Question: I have a binary image that looks like this:

I sometimes receive an unclosed concave just as in the above example.
I want to close all the concaves in such examples but I just can't figure out how.
Thanks!!
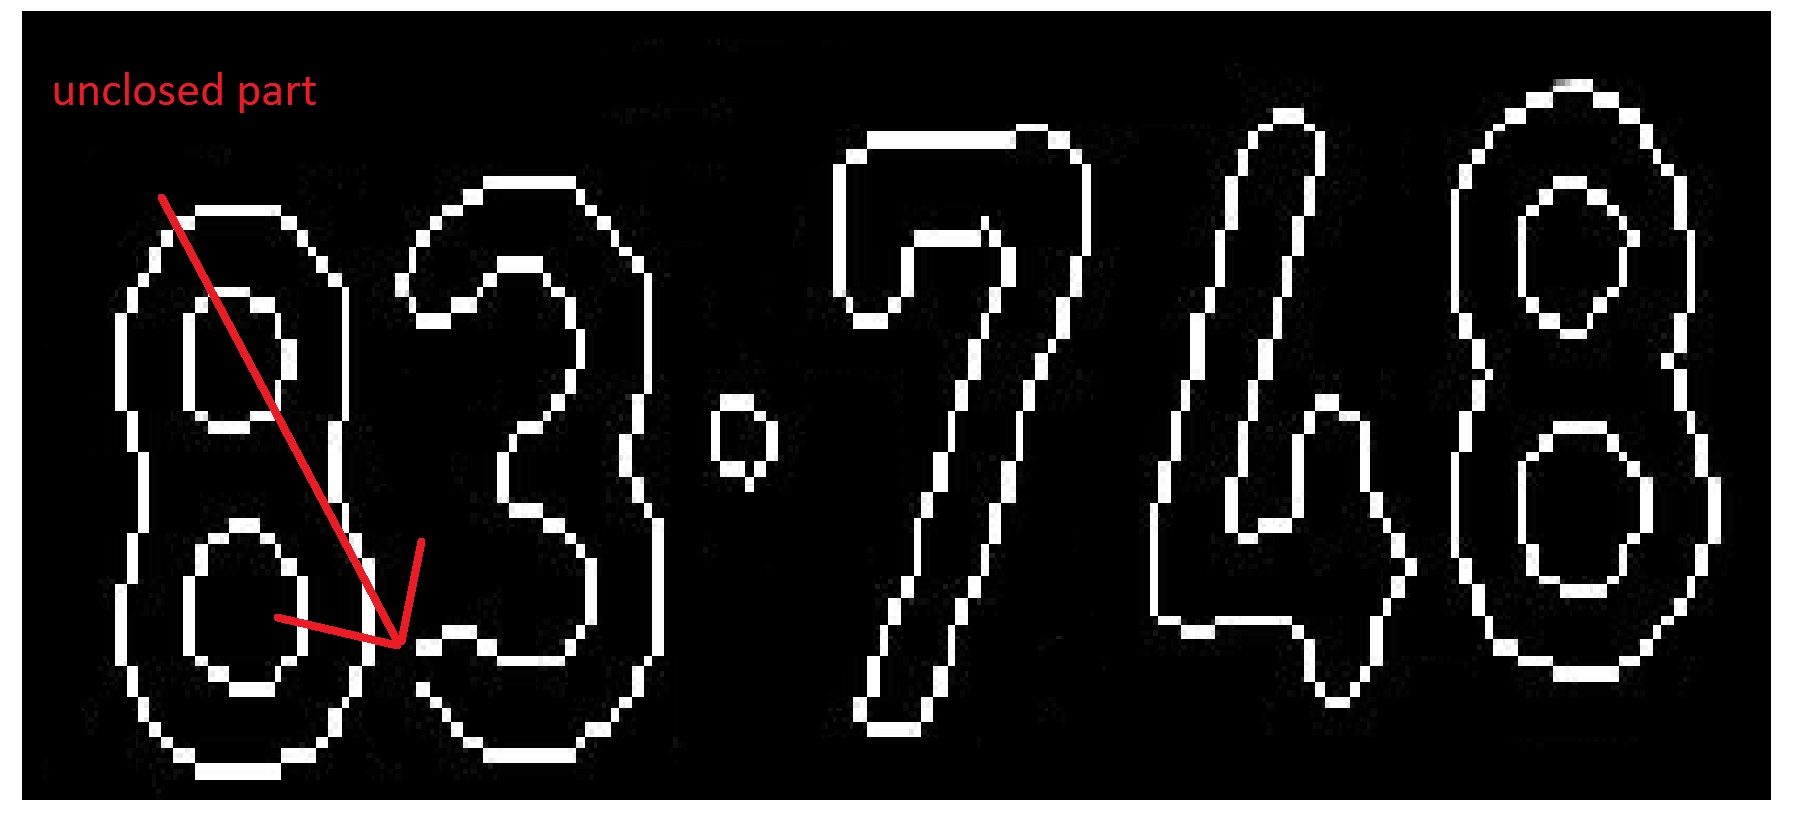
Answer: I think your best bet might be to do what's called morphological closing on your image above. You can take a gander at this wiki page <URL>
You can do this on your own using the 'imdilate' and 'imerode' functions.
The other option is to use 'bwmorph': 'bwmorph(img, 'close')'
NOTE: 'bwmorph' requires that you provide a binary image to it ('img') above.
I prefer using 'imdilate' and 'imerode' as you can specify your own structuring element (the matrix that is used to determine what should be filled in). 'bwmorph', if I recall correctly uses a 'one(3)' structering element to do its operations.